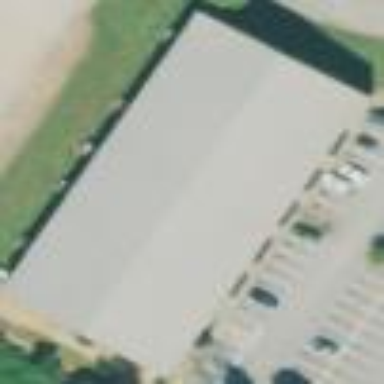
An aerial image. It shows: Building that houses fitness center.